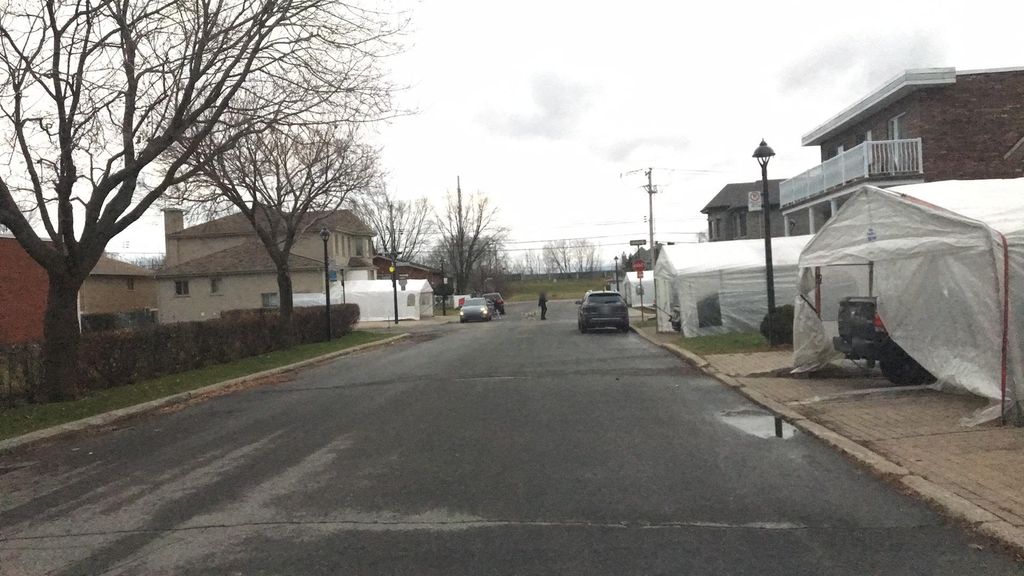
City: montreal